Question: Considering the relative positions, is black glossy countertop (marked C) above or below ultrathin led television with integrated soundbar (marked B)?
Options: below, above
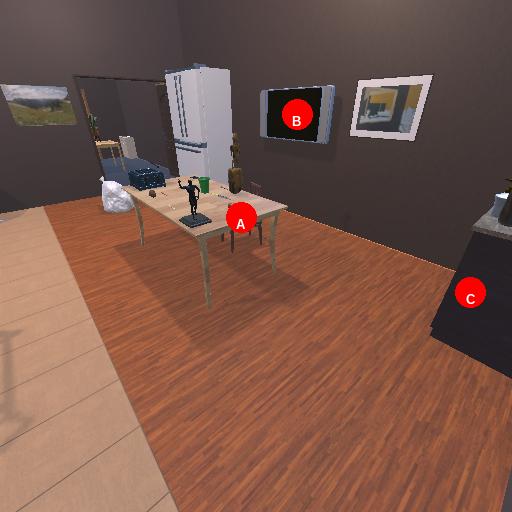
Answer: below